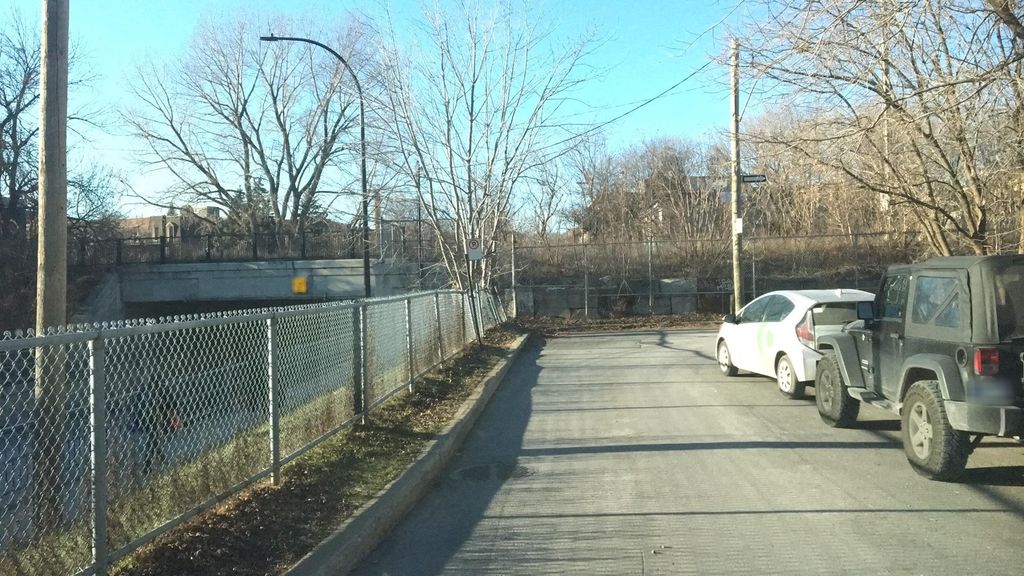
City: montreal